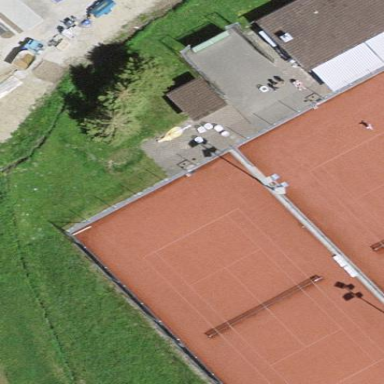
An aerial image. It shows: Sandy tennis court.